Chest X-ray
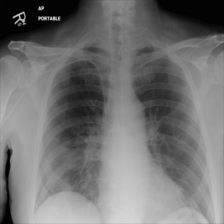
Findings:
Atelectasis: negative
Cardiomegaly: negative
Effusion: negative
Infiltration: negative
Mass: negative
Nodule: negative
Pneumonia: negative
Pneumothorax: negative
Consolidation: negative
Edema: negative
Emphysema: negative
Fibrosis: negative
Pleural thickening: negative
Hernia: negative